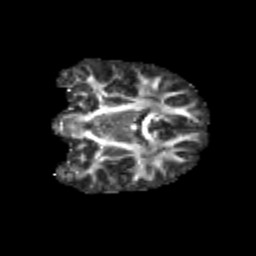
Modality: FA
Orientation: coronal
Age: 10
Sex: female
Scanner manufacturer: siemens
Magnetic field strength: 3 T
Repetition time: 3.8 s
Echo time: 0.07 s